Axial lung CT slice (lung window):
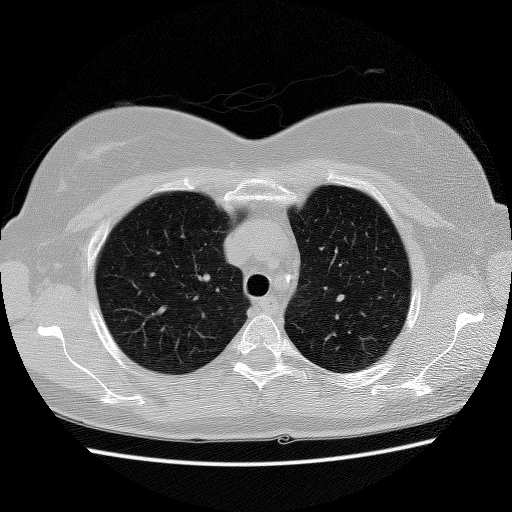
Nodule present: no